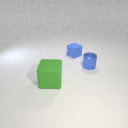
large green rubber cube to the left of small blue rubber cube